Question: I am trying to customize the NavigationBar by subclassing the navigation controller. For some reason I can't get the custom button to show up. My setup is pretty straight forward I have a ViewController which is embedded into a Navigation Controller which uses my custom subclass :
'''
@interface NavController ()
@end
@implementation NavController
- (void)viewDidLoad{
[super viewDidLoad];
UIImage *wlImage = [UIImage imageNamed:@"wl-icon.png"];
UIButton *wlButton = [UIButton buttonWithType:UIButtonTypeCustom];
[wlButton setFrame:CGRectMake(0, 0, wlImage.size.width, wlImage.size.height)];
[wlButton setBackgroundImage:wlImage forState:UIControlStateNormal];
UIBarButtonItem *wlButtonItem = [[UIBarButtonItem alloc] initWithCustomView:wlButton];
wlButtonItem.tintColor = [UIColor blackColor];
self.navigationItem.rightBarButtonItem = wlButtonItem;
self.navigationBar.tintColor = [UIColor blackColor];
}
@end
'''
When I try to test the app the only customization that appears to work is the tint. The button won't appear.

I am wondering if it has something to do with the Navigation Item.
Could it be that my Initial View Controller is overriding the Navigation Item within it's own default setup?
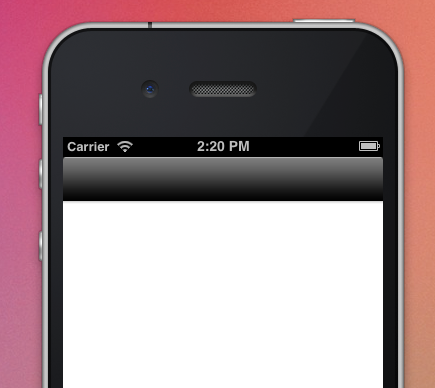
Answer: While the nav controller has a 'navigationItem', it's never actually used. You should be overriding the nav controller methods to push view controllers (or using the delegate methods) to instead modify the 'navigationItem' of each new view controller pushed.